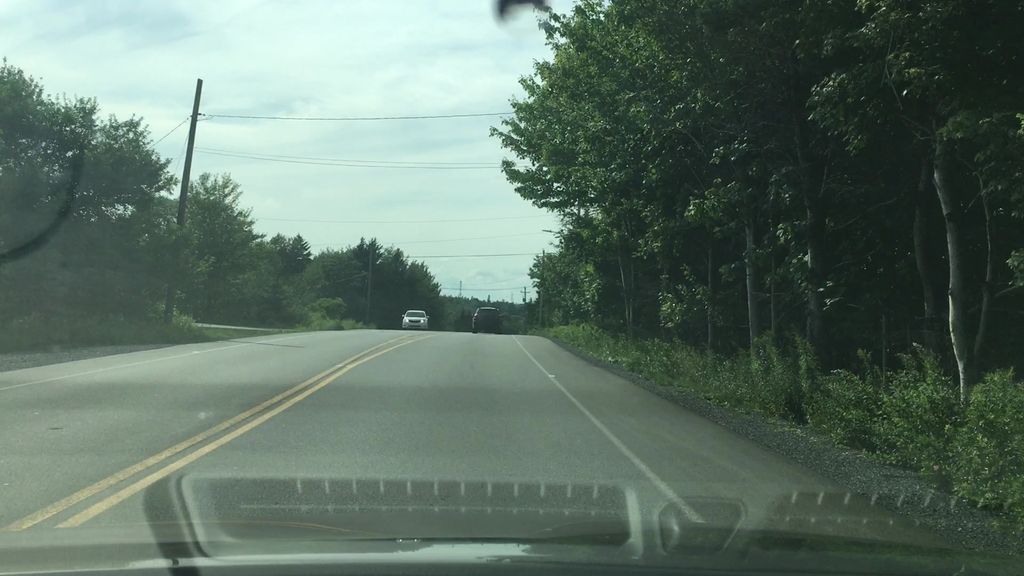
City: halifax